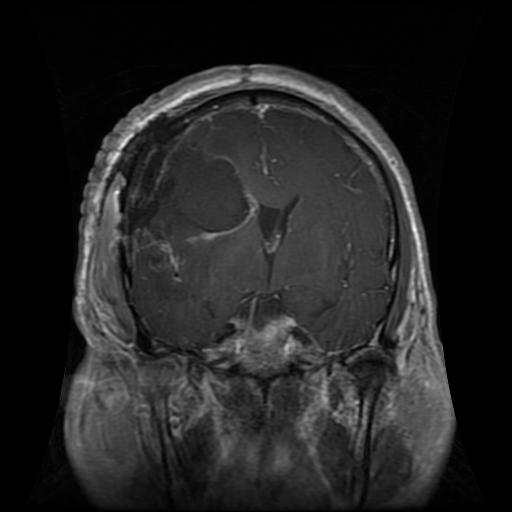
Label: glioma